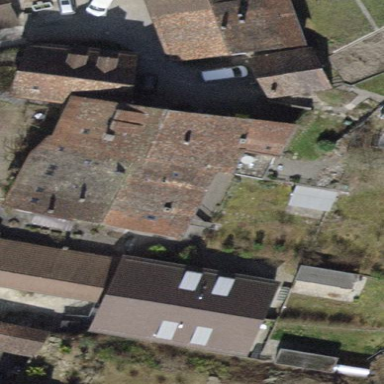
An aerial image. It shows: Farm auxiliary building with gabled roof.